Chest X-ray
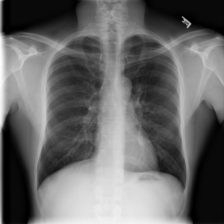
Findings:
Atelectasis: negative
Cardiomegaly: negative
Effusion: negative
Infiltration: negative
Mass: negative
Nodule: negative
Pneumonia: negative
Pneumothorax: negative
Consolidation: negative
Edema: negative
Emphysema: negative
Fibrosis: negative
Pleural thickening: negative
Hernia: negative